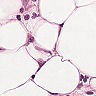
Metastatic tissue present: yes